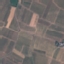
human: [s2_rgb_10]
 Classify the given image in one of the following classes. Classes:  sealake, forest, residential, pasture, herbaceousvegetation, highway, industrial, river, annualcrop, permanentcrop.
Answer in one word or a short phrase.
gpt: PermanentCrop